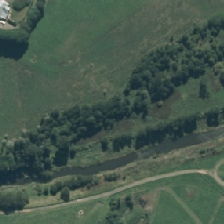
Land cover: deciduous_hardwood